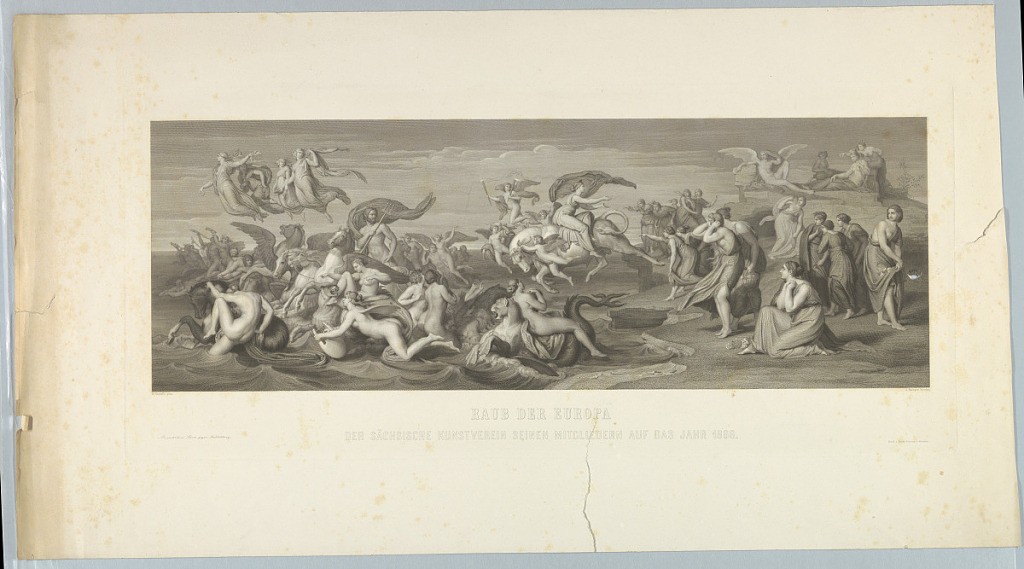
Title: The Rape of Europa
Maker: J. Berger
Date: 1866
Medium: Steel engraving on paper
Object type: Print
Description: "Rape of Europa" by J. Burger, 1866